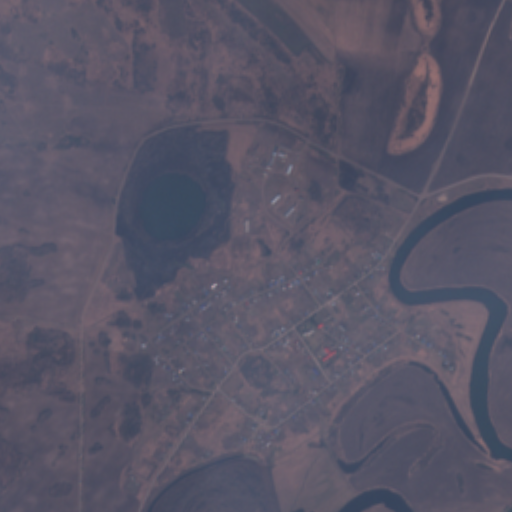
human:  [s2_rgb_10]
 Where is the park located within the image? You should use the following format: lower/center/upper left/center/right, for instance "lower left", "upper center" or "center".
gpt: The park is located in the center right of the image.
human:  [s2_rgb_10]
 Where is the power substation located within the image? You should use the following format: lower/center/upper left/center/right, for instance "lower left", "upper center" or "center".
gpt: The power substation is located in the lower left of the image.
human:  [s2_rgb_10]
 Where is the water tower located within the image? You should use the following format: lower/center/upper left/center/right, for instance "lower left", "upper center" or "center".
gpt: The water tower is located in the lower center of the image.
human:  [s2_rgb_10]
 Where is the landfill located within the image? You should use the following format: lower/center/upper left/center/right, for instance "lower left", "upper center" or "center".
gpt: There is no landfill in the image.